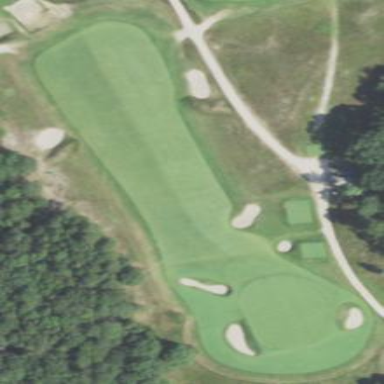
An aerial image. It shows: Area with grass used as rough in golf course.